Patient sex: M
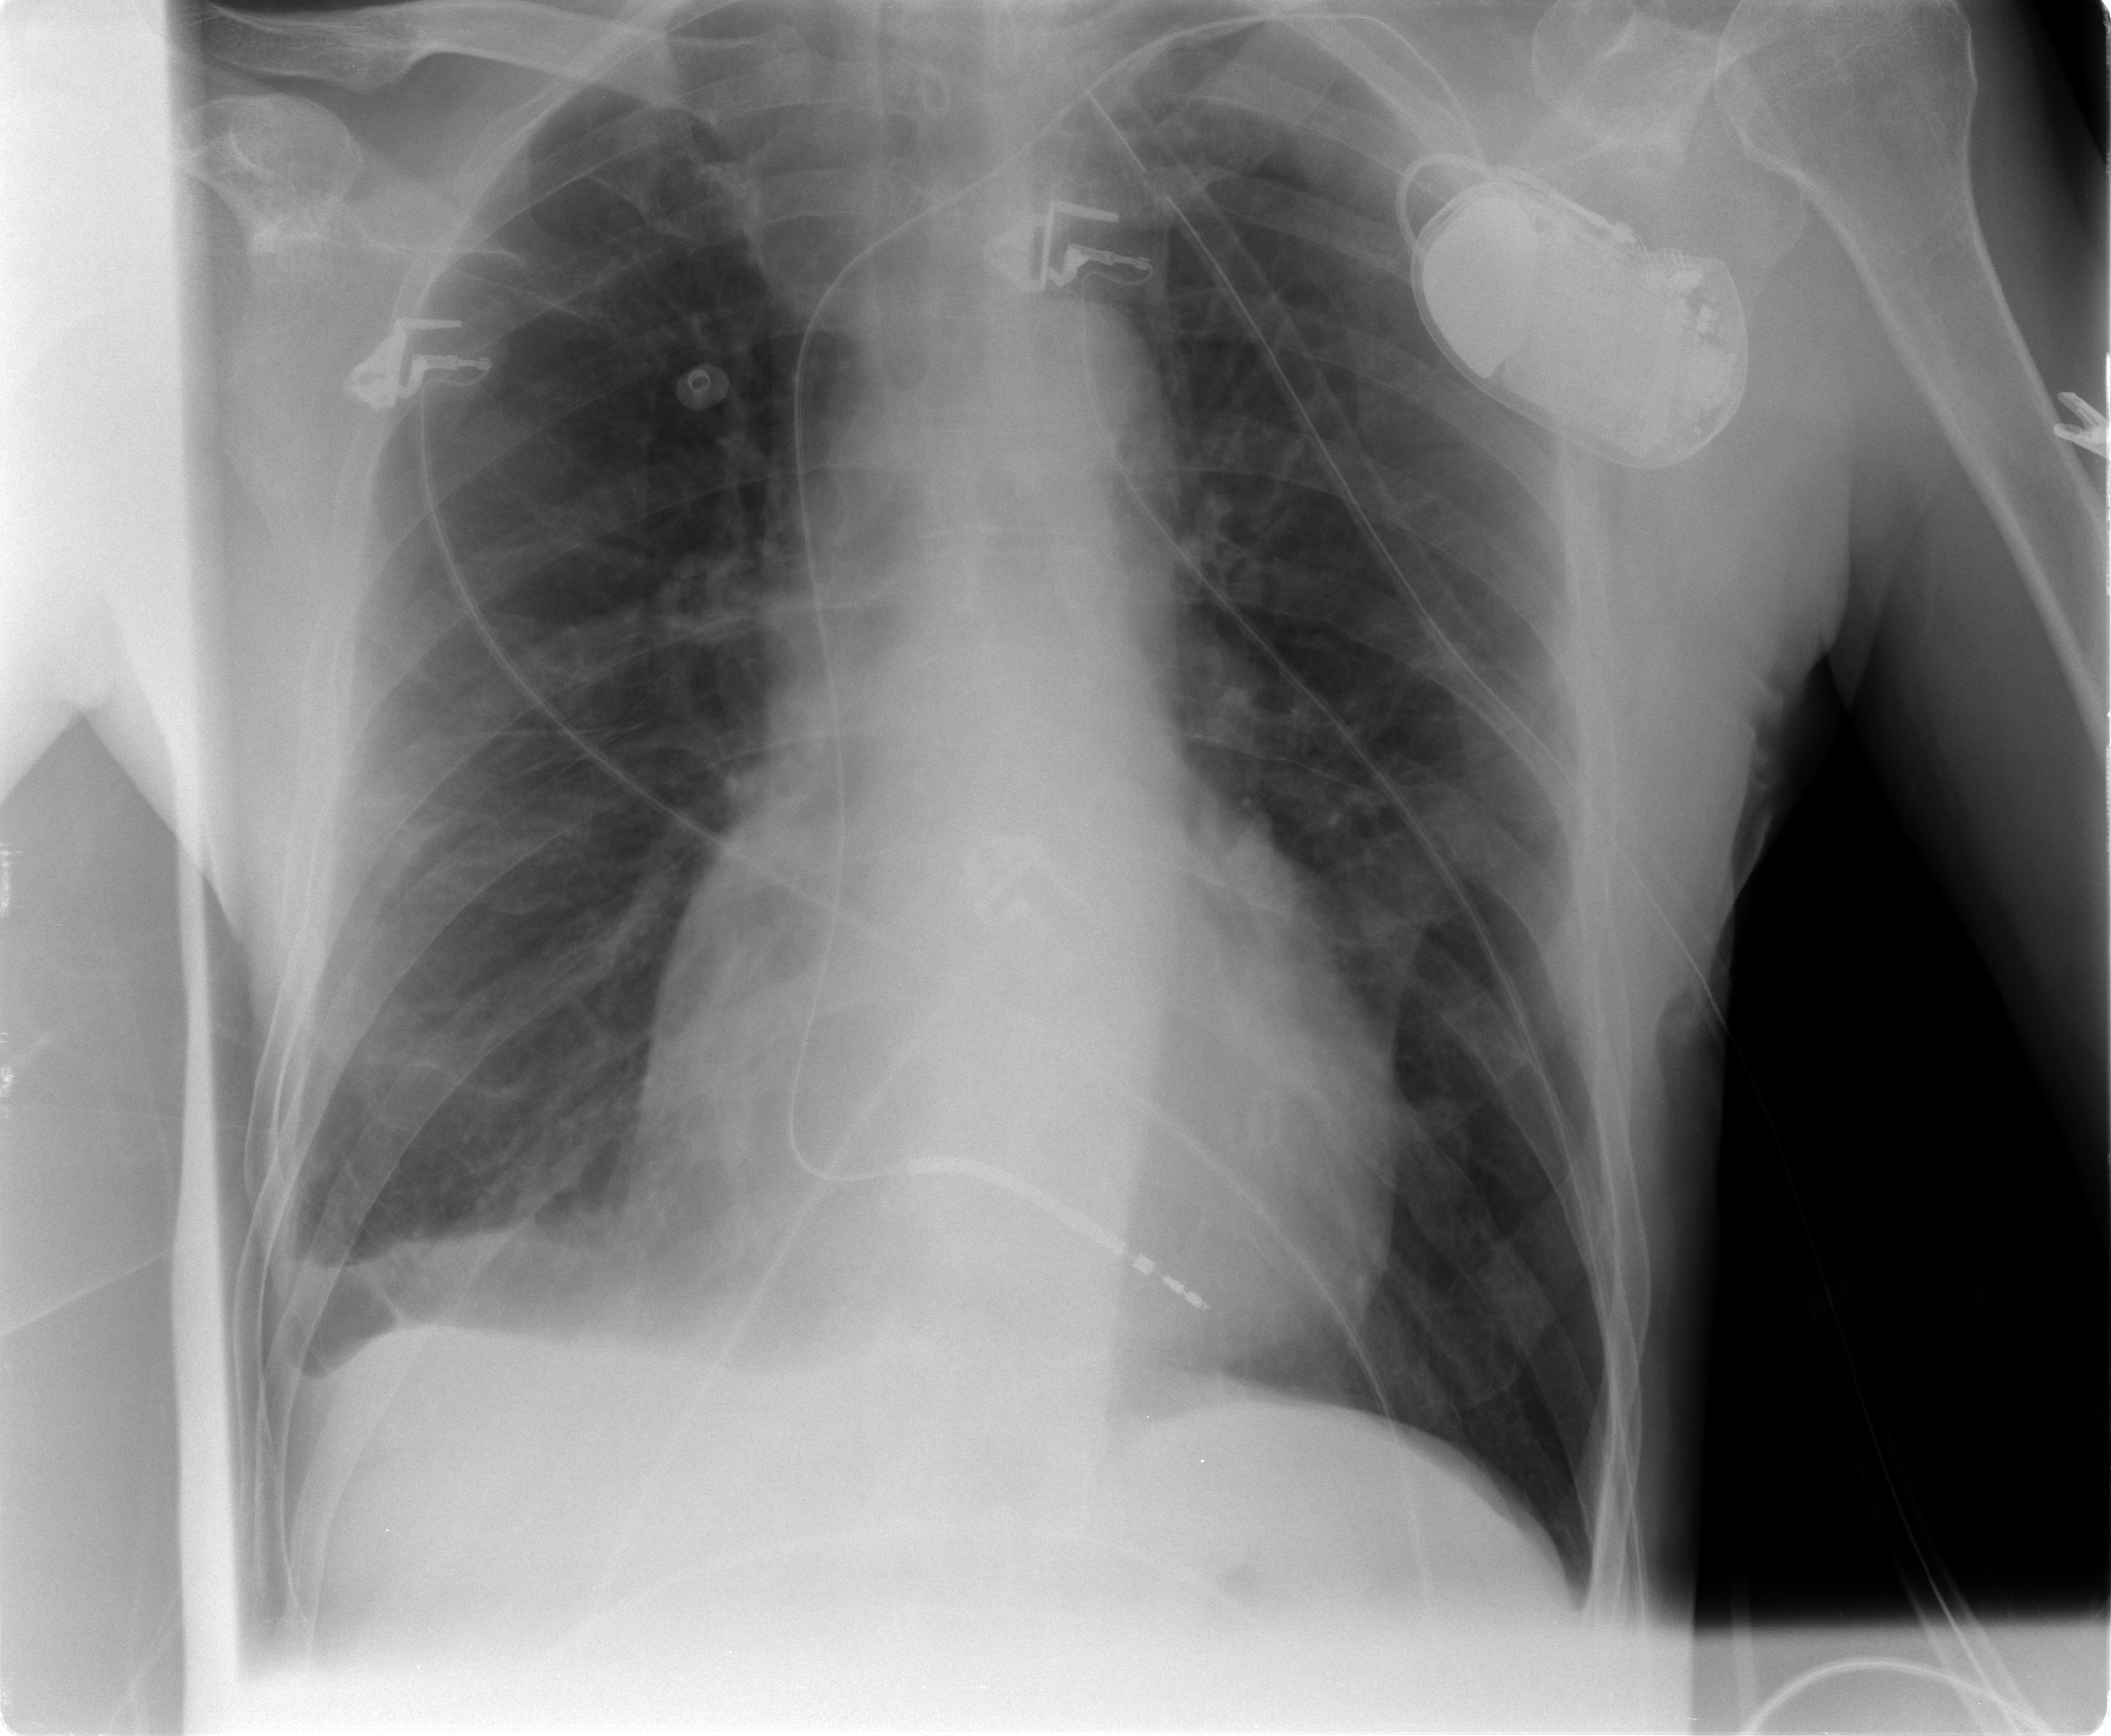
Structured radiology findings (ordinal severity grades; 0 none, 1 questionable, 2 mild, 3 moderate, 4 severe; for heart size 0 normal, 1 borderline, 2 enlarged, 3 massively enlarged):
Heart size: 2
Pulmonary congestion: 2
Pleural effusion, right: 2
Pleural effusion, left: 0
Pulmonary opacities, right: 0
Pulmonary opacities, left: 0
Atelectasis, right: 2
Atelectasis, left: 1